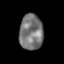
Tissue: prostate
Cell type: Epithelial cells
Senescence score: 0.3379
Nuclear area (px): 816
Mean DAPI intensity: 119.583